Question: I want to pu a DataBar format on a merged cell to display the percentage but the DataBar keep being stuck at 50% no matter the value

Is there something special to do to make this work?
I set the DataBar display with c# and this function :
'''
private void createDataBar(Range range)
{
range.NumberFormat = "# ###,00";
range.FormatConditions.Delete();
Databar db = range.FormatConditions.AddDatabar();
db.BarColor.Color = Color.FromArgb(66,160,227);
}
'''
And this function works perfectly but in some other file, when I'm trying to use this function it display the bar at 50% no matter the value even in unmerged cell
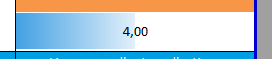
Answer: I found the solution :
The main problem was not the merged cell or anything but the fact that I called the 'AddDatabar' on a range with a single cell (merged or not) thus the databar didn't have any landmark to format the databar (I thought it will use percentage by default but it's not).
So I changed the AddDatBar call to use a multiple cell range if possible or else the way to force the databar to use a percent scale is done with this code
'''
Databar db = range.FormatConditions.AddDatabar();
db.MinPoint.Modify(XlConditionValueTypes.xlConditionValueNumber, 0);
db.MaxPoint.Modify(XlConditionValueTypes.xlConditionValueNumber, 100);
'''
'xlConditionValuePercent'